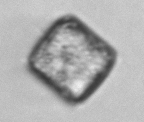
Label: Lauderia_annulata